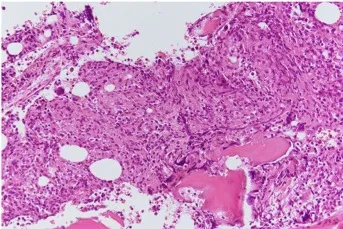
Histopathology of bone marrow biopsy showing scattered infiltration of atypical large lymphocytes. (B) High-power view of the atypical lymphocytes (H&E stain, x200).
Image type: pathology (h&e)